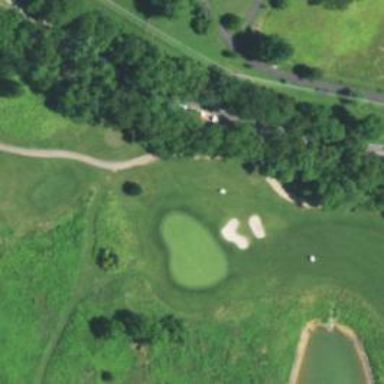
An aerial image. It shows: View of golf hole.